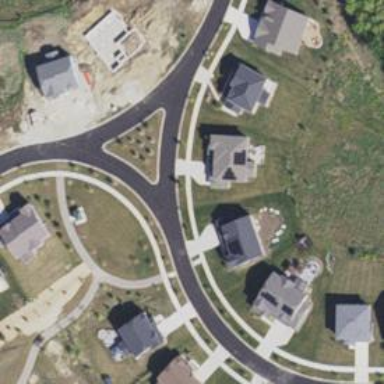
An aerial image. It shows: Residential road.